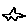
Label: star